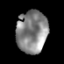
Tissue: prostate
Cell type: T cells
Senescence score: 0.3
Nuclear area (px): 1286
Mean DAPI intensity: 134.768